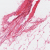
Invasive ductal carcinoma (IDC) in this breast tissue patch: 0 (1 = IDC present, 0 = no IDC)